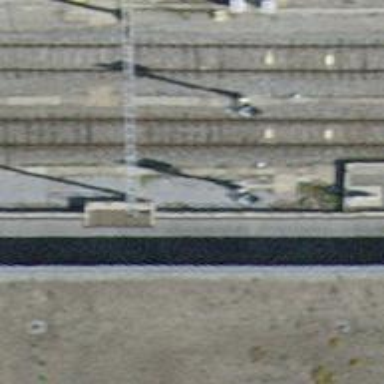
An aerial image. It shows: Railway signal.